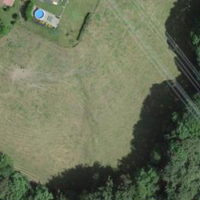
EUNIS habitat code: 41
Species observed at this site:
Lysimachia nemorum